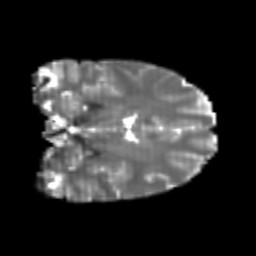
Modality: T2w
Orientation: coronal
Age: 21
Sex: female
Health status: healthy
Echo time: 0.074 s